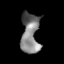
Tissue: prostate
Cell type: Myeloid cells
Senescence score: 0.6933
Nuclear area (px): 715
Mean DAPI intensity: 126.192